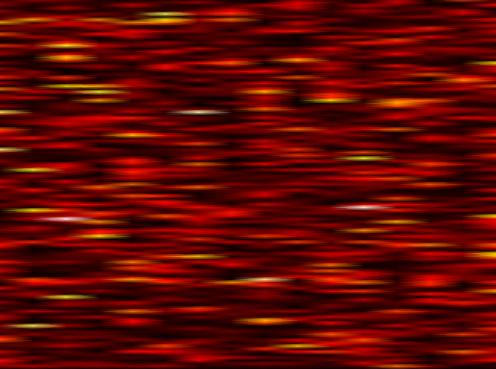
Label: FOFDM